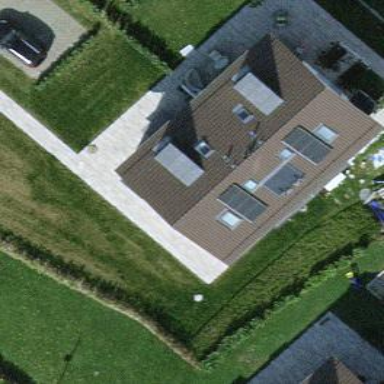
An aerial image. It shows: Gabled roofed house.